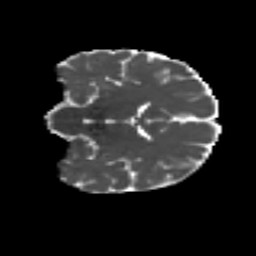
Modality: MD
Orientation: coronal
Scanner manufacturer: siemens
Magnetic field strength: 3 T
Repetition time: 4.16 s
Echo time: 0.0806 s